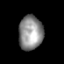
Tissue: prostate
Cell type: T cells
Senescence score: 0.1741
Nuclear area (px): 811
Mean DAPI intensity: 142.143